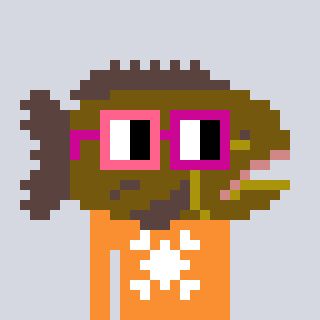
a pixel art character with square pink and red glasses, a grouper-shaped head and a orange-colored body on a cool background